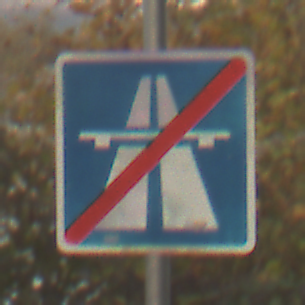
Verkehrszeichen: EndeAutbahn
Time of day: SunriseSunset
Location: Outdoor (Nature)
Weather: PartlyCloudy
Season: NotSpecified
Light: Natural